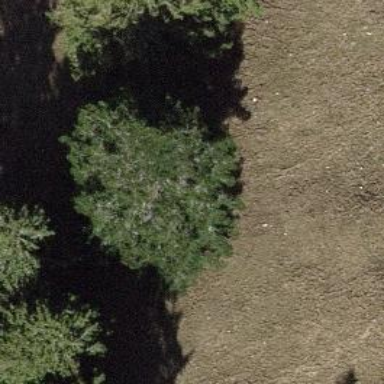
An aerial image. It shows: Single tag "natural: tree."